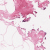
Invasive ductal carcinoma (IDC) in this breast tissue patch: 0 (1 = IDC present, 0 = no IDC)